Question: I've following code
'''
$(".momentoCommentArea").on('keypress',function(event) {
console.log(event.which); //mypublicpost.js:42
if (event.keyCode == 13) { //enterkey //mypublicpost.js:43
var message = $(".momentoCommentArea").val(); //mypublicpost.js:44
//mypublicpost.js:44
$.post('momento/newComment', //mypublicpost.js:46
{'picaid':currentFid,'msg':message},
function(data){
var tComment=$("<div></div>").addClass('momento-comment');
var imgUrl=$("#siddlb-comments").children(".momento-comment").children('.momento-comment-img').children('img').attr('src');
$("<div></div>").addClass('momento-comment-img').html('<img src="'+imgUrl+'" width="40" height="40" />').appendTo(tComment);
$("<div></div>").addClass('momento-comment-comment').html("<b>"+$("#membername").html()+"</b><br/>"+message).appendTo(tComment);
$("<div></div>").addClass('momento-comment-date').html('This seccion').appendTo(tComment);
$("#momento-comments > div.momento-comment:first").before(tComment);
});
}
});
'''
Running the code (Enter text in textarea and press enter) generates following error:
'''
Uncaught TypeError: Illegal invocation jquery-1.7.2.js:7740
jQuery.extend.param.add jquery-1.7.2.js:7740
buildParams jquery-1.7.2.js:7797
buildParams jquery-1.7.2.js:7792
buildParams jquery-1.7.2.js:7792
buildParams jquery-1.7.2.js:7792
buildParams jquery-1.7.2.js:7792
buildParams jquery-1.7.2.js:7792
buildParams jquery-1.7.2.js:7792
jQuery.extend.param jquery-1.7.2.js:7760
jQuery.extend.ajax jquery-1.7.2.js:7606
jQuery.each.jQuery.(anonymous function) jquery-1.7.2.js:7245
(anonymous function) mypublicpost.js:45 //EDIT: line 45 is $.post line
jQuery.event.dispatch jquery-1.7.2.js:3332
jQuery.event.add.elemData.handle.eventHandle
'''
Can someone please suggest what that error mean and how should I approach to fix that error?
Screenshot of dev tool in chrome

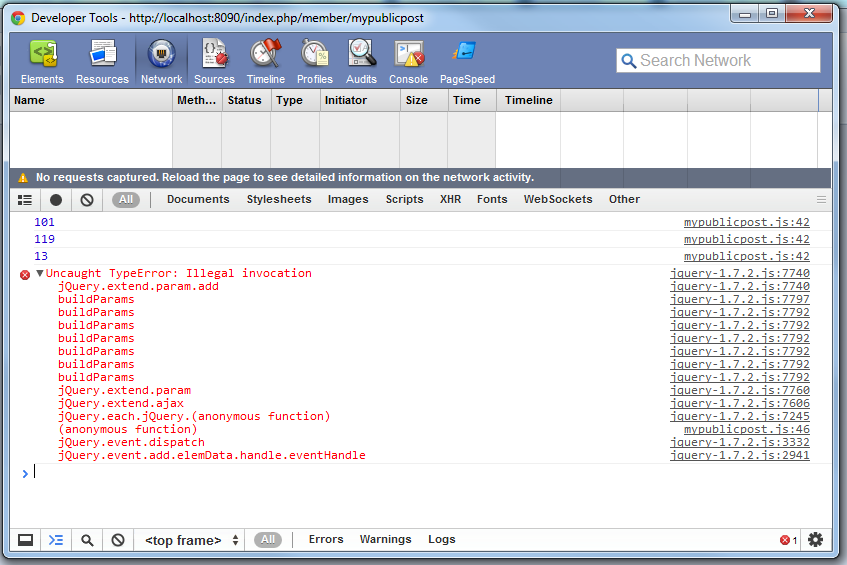
Answer: Summary from comments above:
It seems this was a simple case of an illegal variable supplied to the JSON data... with a pretty extensive error message.